Question: I want to generate a configuration file for SQL Server 2012 Express, I found Microsoft answer here:
<URL>
But there is no Ready to Install page!

Please help me to accomplish that.
Thanks in advance
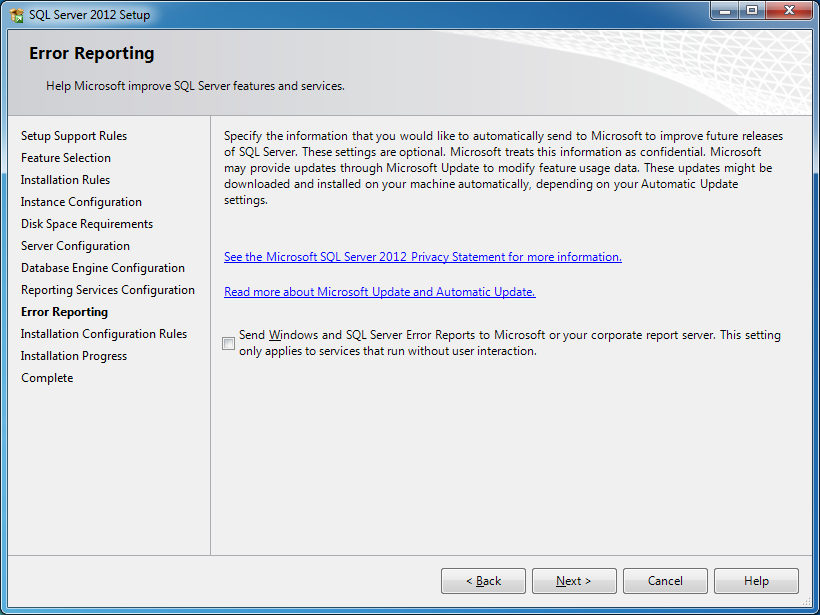
Answer: Ok, I found the solution...
To display "Ready to install" window that allow you to get the path of configuration file follow the steps below:
1- Unpack your SQL setup.exe to C:/
2- Go to that dir via cmd and run:
3- Go to the path in the red box and copy the configuration file.

Hope this help.
Thanks